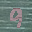
Label: 9